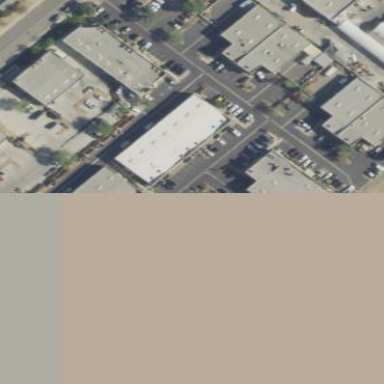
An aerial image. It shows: Car repair shop.